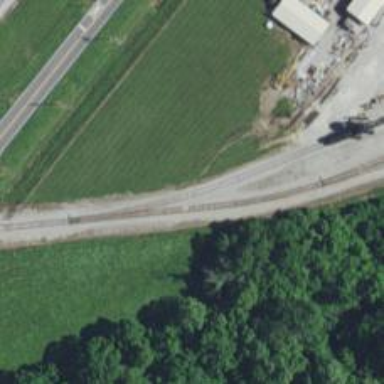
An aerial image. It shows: Rail spur service.